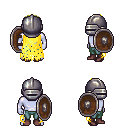
a pixel art fantasy rpg character, male body template, dark elf, purple skin, yellow tattered cape, teal pants, gold short mohawk hairstyle, metal helm, bracelets, maroon shoes, shield, four views (front, back, left, right), 2x2 character sprite sheet, small pixel art, hard edges, no anti-aliasing